高三 · 组合数学
如图所示的五个区域中, 中心区 $E$ 域是一幅图画, 现要求在其余四个区域中涂色, 有四种颜色可供选择.要求每个区域只涂一种颜色且相邻区域所涂颜色不同, 则不同的涂色方法种数为（ ）

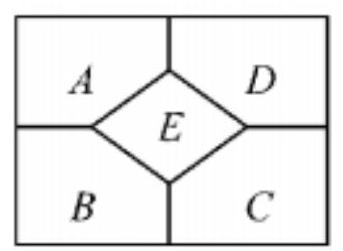
A. 56
B. 72
C. 64
D. 84
答案: D
解析: （1） A、C 不同色（注意： B、D 可同色、也可不同色, $\mathrm{D}$ 只要不与 $\mathrm{A} 、 \mathrm{C}$ 同色，所以 $\mathrm{D}$ 可以从剩余的 2 中颜色中任意取一色）: 有 $4 	imes 3 	imes 2 	imes 2=48$ 种;(2) $\mathrm{A} 、 \mathrm{C}$ 同色 （注意: $\mathrm{B} 、 \mathrm{D}$ 可同色、也可不同色, $\mathrm{D}$ 只要不与 $\mathrm{A} 、 \mathrm{C}$ 同色，所以 $\mathrm{D}$ 可以从剩余的 3 中颜色中任意取一色）: 有 $4 	imes 3 	imes 1 	imes 3=36$ 种.共有 84 种, 故答案为: D.